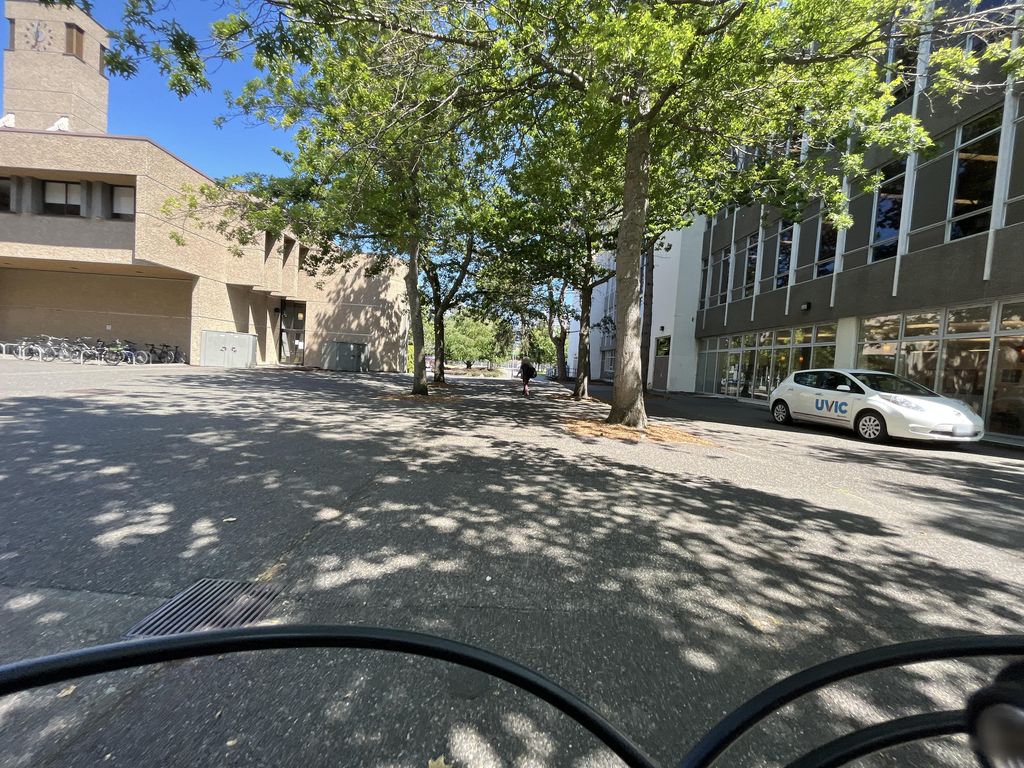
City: victoria